Field crop: maize
Growth stage: 2
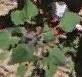
Species: chenopodium